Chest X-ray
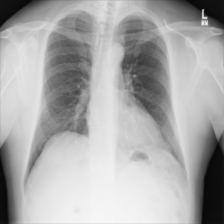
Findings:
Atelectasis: negative
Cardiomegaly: negative
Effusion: negative
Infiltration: negative
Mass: negative
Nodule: negative
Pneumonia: negative
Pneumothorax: negative
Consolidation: negative
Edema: negative
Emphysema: negative
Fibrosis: negative
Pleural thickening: negative
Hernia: negative